Interaction volume radius: 5 \u00c5
Interaction volume height: 10 \u00c5
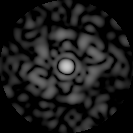
Disorder parameter: 0.752